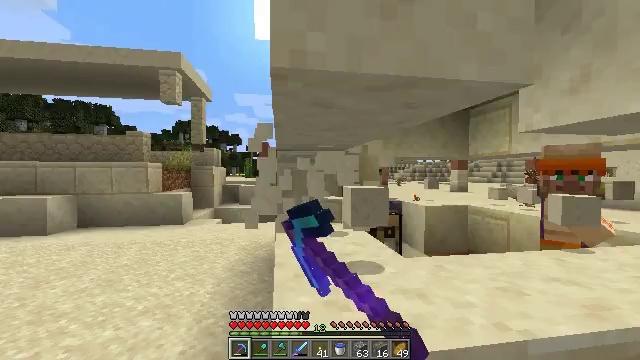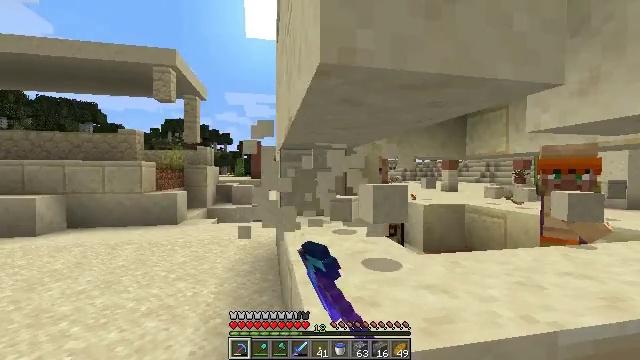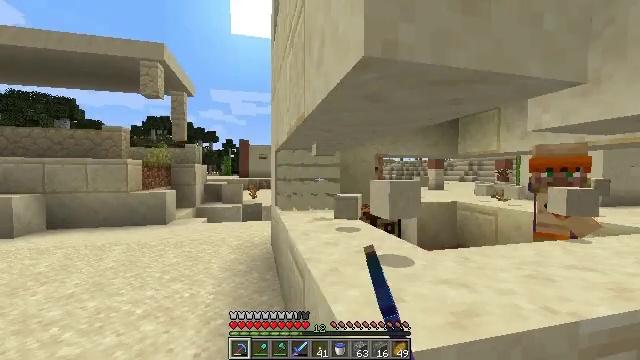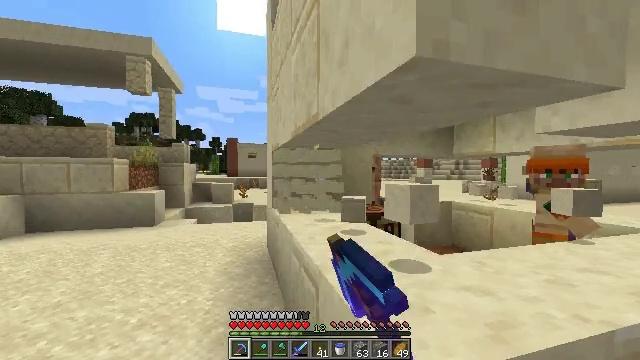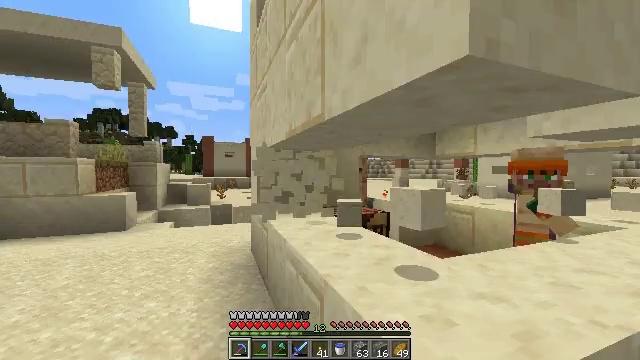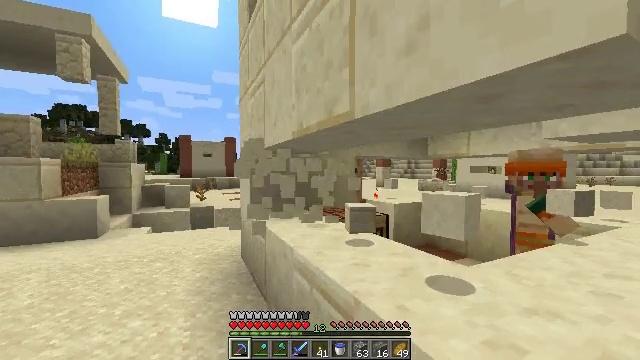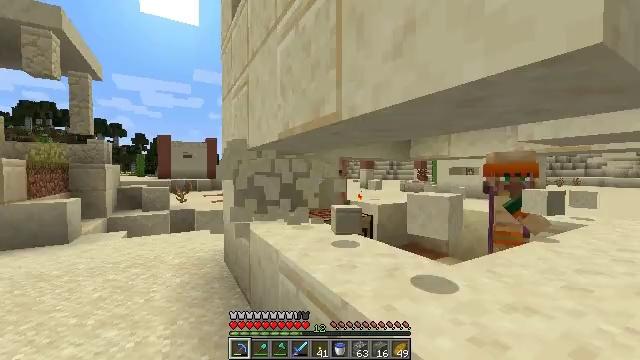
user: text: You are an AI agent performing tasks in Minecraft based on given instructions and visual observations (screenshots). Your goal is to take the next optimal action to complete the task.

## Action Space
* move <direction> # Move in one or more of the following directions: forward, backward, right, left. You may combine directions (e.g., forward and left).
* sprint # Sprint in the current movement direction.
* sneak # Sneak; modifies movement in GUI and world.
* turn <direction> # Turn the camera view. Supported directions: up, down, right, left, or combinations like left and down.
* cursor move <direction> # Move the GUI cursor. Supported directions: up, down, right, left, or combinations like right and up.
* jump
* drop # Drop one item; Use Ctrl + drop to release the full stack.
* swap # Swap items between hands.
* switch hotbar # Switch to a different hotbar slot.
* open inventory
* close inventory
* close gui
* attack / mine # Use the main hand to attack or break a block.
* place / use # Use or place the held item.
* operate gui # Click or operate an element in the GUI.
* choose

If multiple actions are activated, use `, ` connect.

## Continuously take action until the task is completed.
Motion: motion action
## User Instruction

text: Mine the cut sandstone.
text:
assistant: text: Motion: move left, turn right, attack / mine
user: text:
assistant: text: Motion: move forward and move left, turn right, attack / mine
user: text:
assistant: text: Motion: move forward and move left, turn right, attack / mine
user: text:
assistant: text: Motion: move forward and move left, turn right, attack / mine
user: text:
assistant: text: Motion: move forward and move left, turn right, attack / mine
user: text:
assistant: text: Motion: move forward and move left, turn right, attack / mine
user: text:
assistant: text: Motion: attack / mine